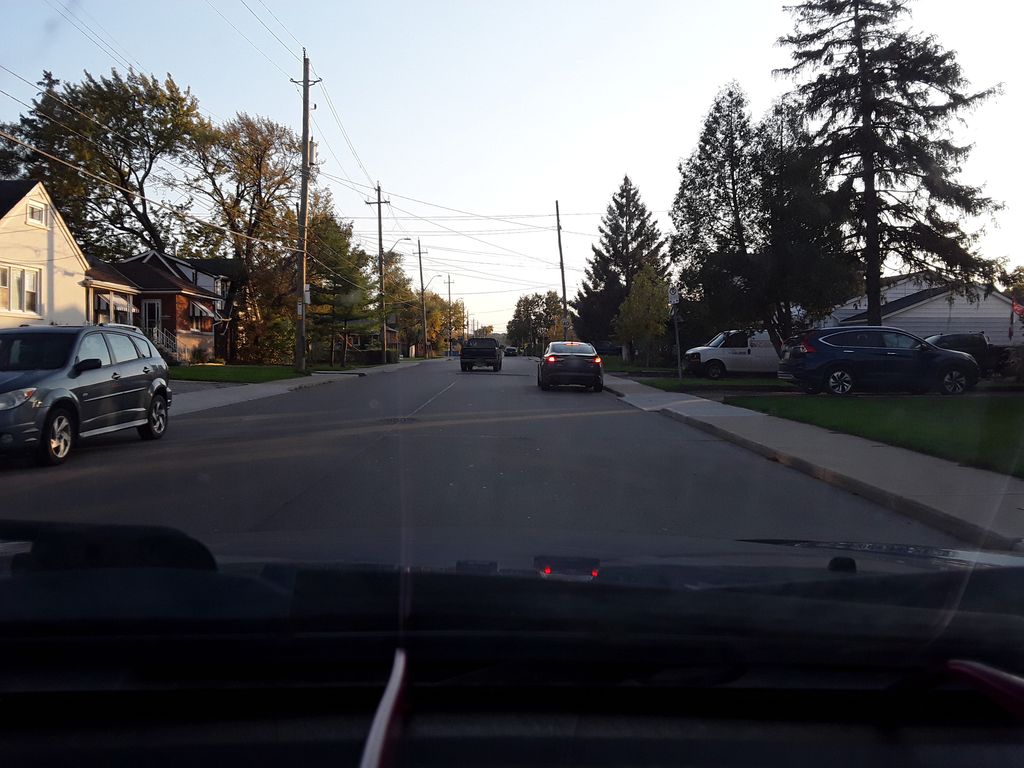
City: hamilton